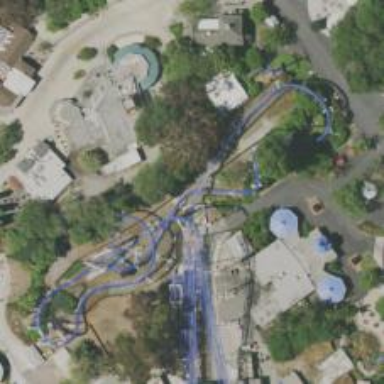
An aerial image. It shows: Thrilling roller coaster attraction.